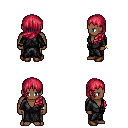
a pixel art fantasy rpg character, male body template, human, dark skin, gray robe, robe skirt, ruby red left-swept hairstyle, bracelets, brown shoes, four views (front, back, left, right), 2x2 character sprite sheet, small pixel art, hard edges, no anti-aliasing